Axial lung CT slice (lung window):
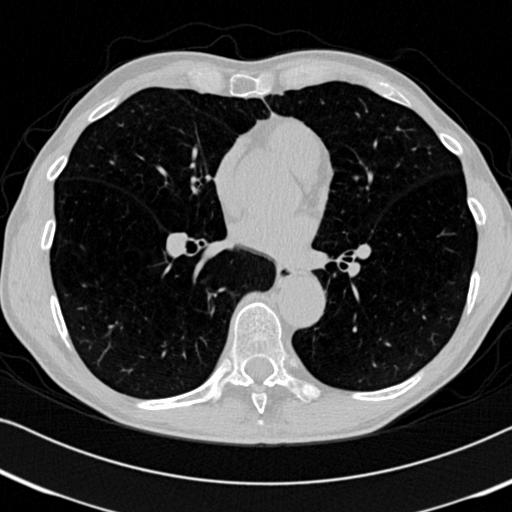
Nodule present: no